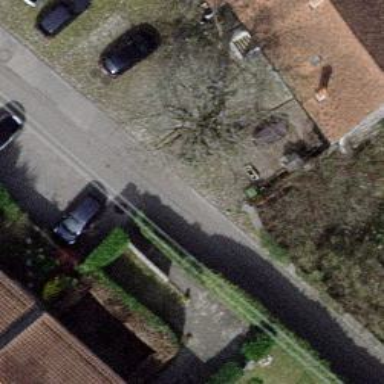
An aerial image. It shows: Residential road with asphalt surface.